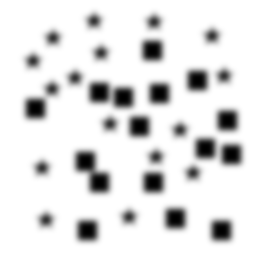
Squares: 16
Triangles: 0
Stars: 16
Total shapes: 32